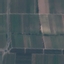
Land use / land cover: PermanentCrop